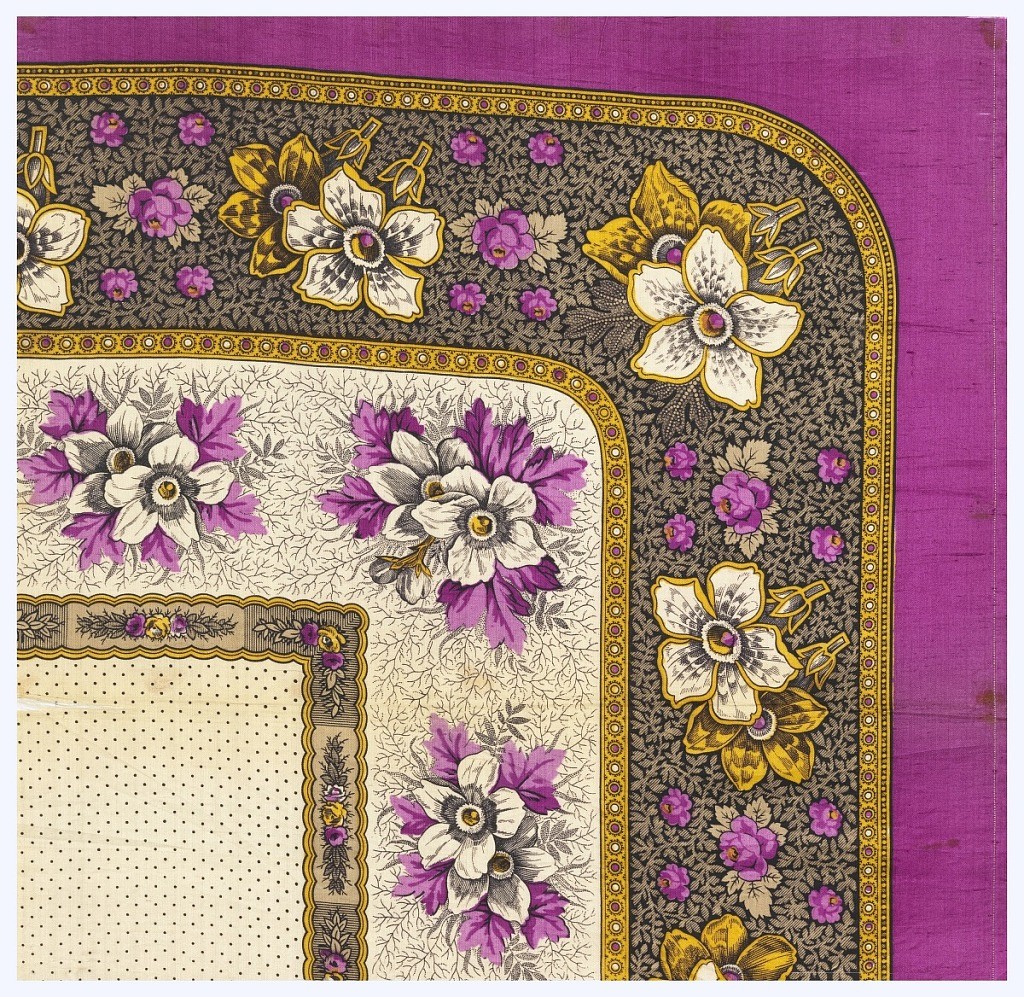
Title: Scarf sample
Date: mid-19th century
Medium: silk Technique: printed on plain weave
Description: Quarter of a printed scarf in two purples, yellow, tan, and black. Field of fine black dots and floral border with rounded corner.